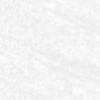
Label: change